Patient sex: M
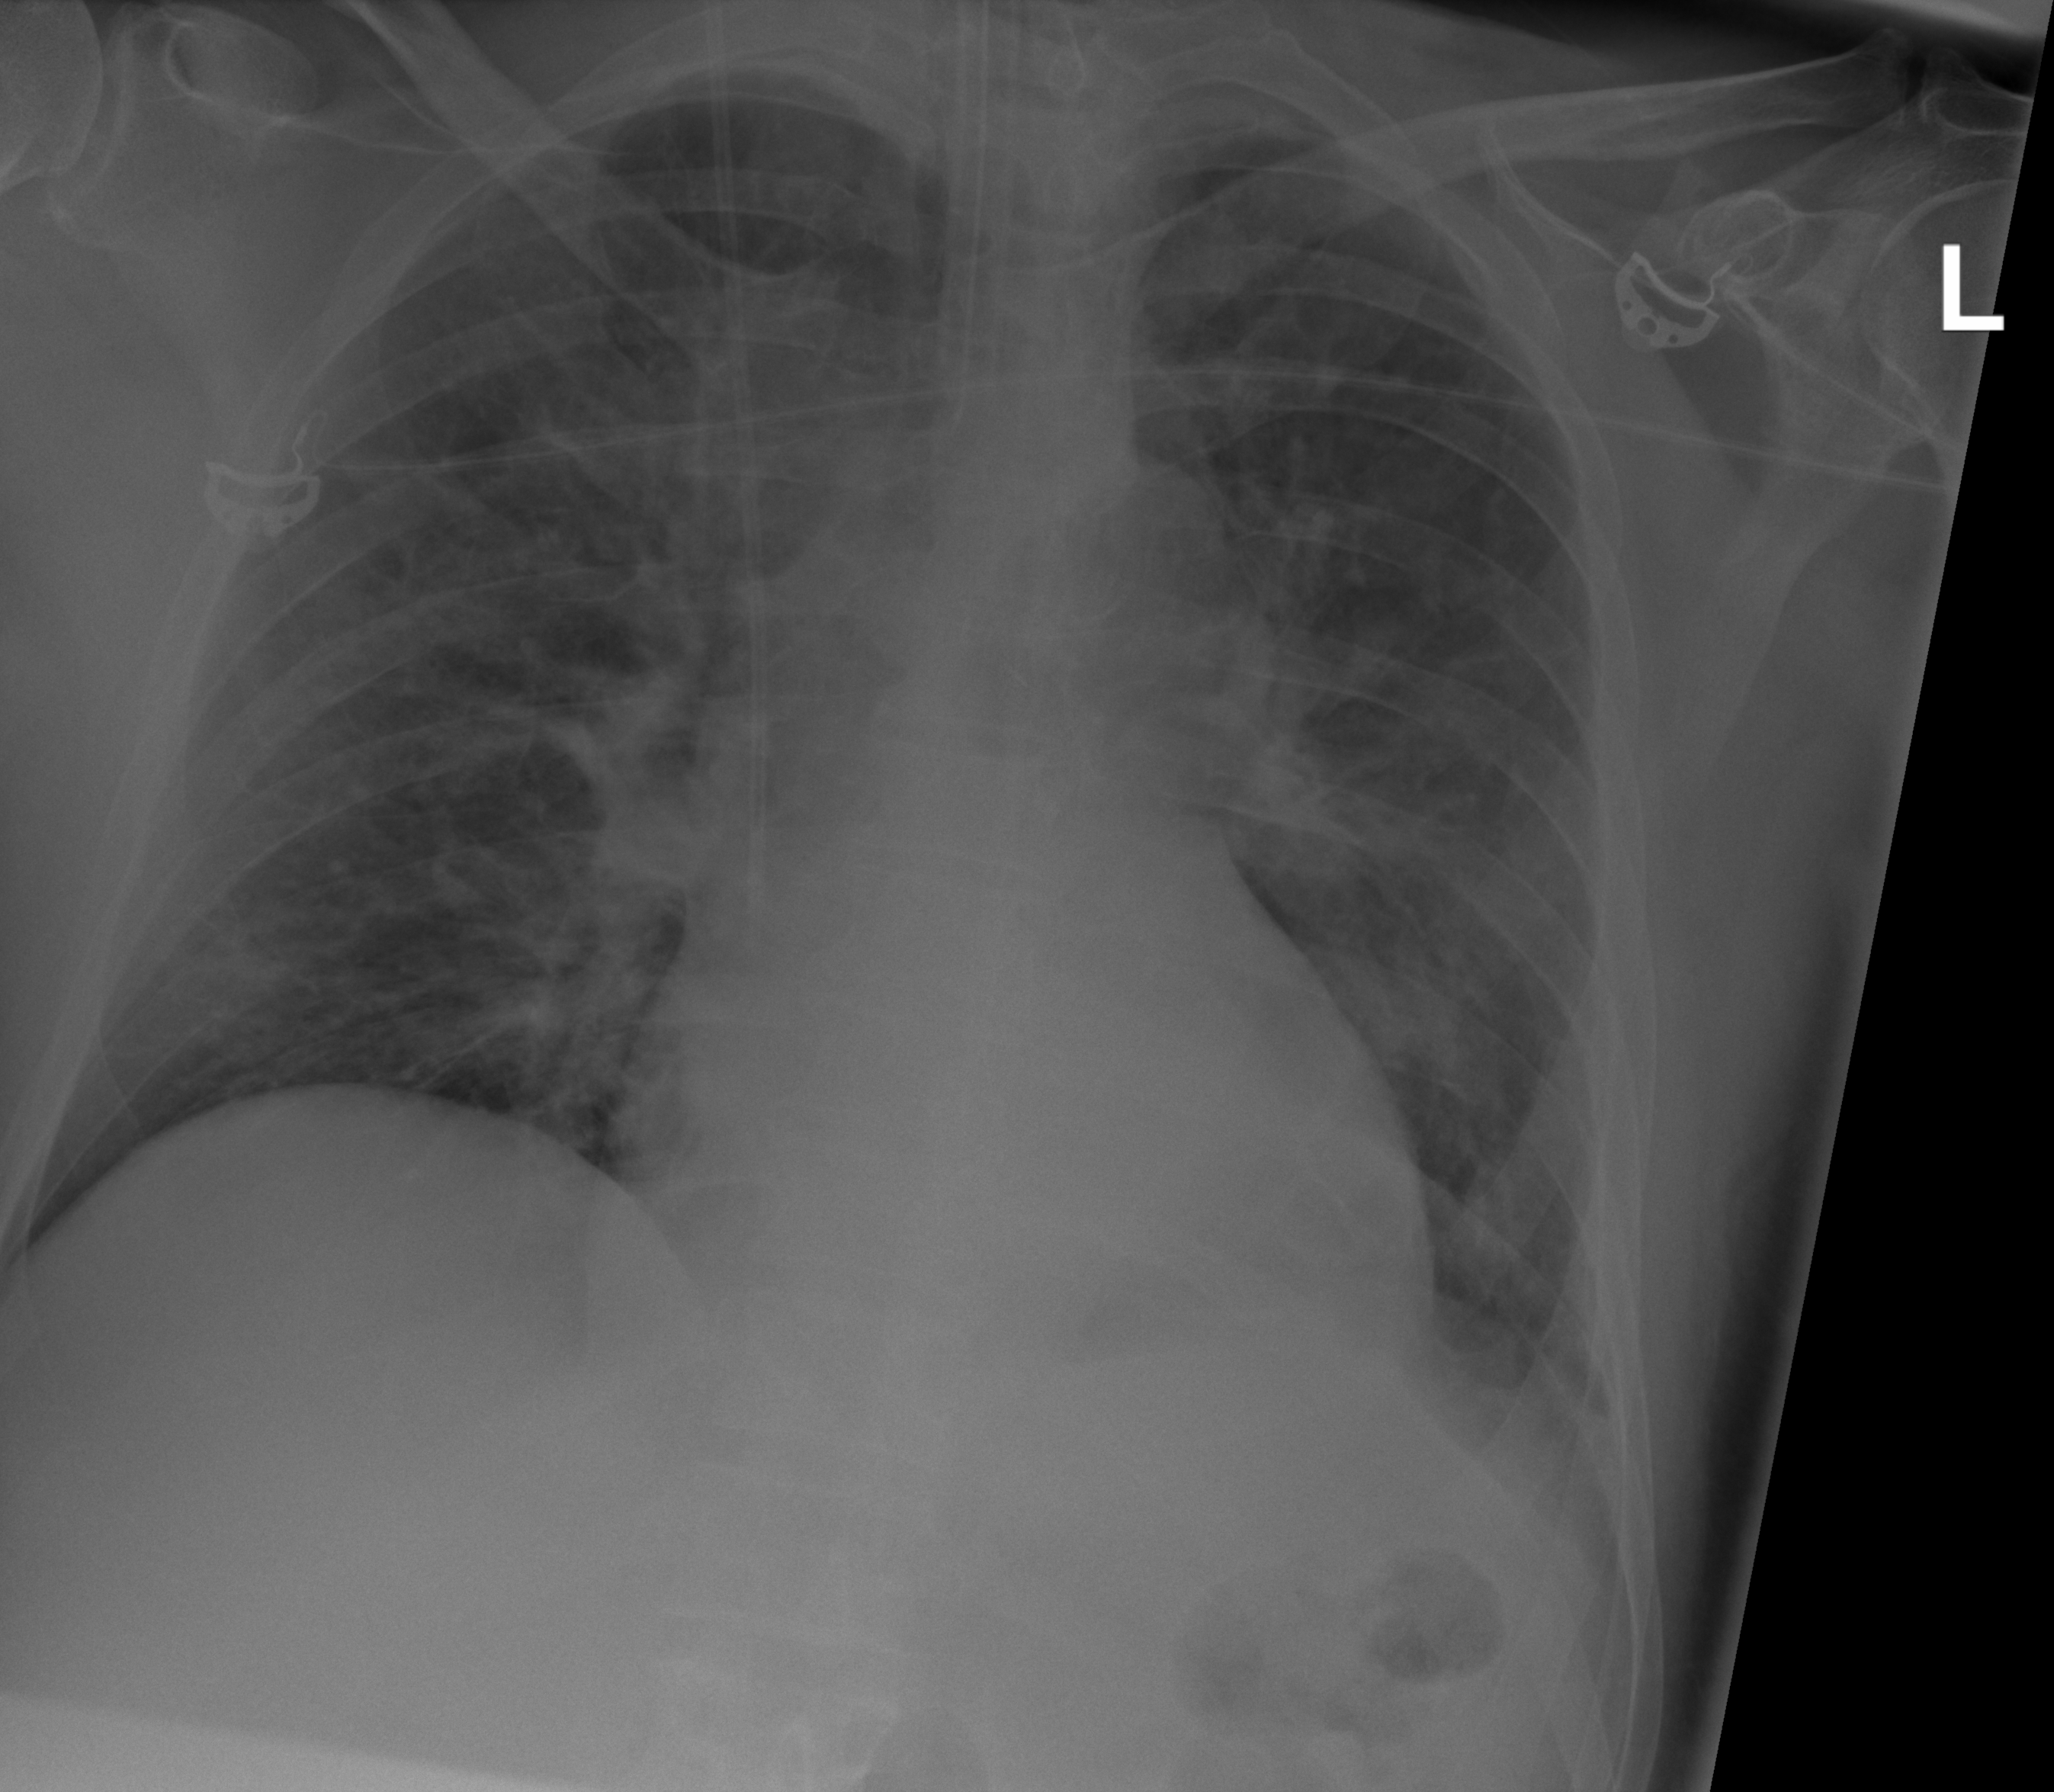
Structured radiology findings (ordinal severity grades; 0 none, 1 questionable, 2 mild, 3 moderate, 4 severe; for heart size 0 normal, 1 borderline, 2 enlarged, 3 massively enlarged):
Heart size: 0
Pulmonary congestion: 0
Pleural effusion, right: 0
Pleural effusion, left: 2
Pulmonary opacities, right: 2
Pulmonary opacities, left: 2
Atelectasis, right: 2
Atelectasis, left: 2